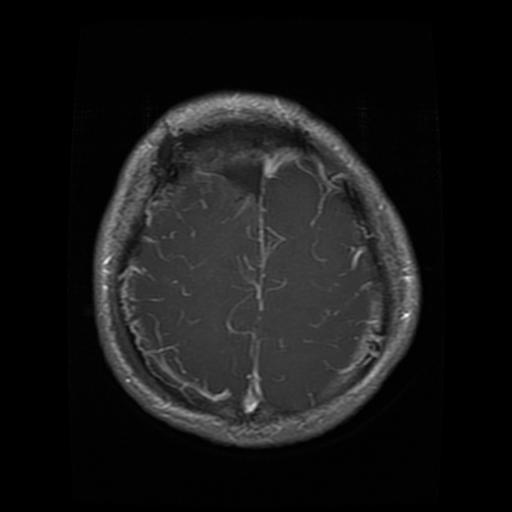
Label: glioma